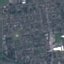
Land use / land cover: Residential